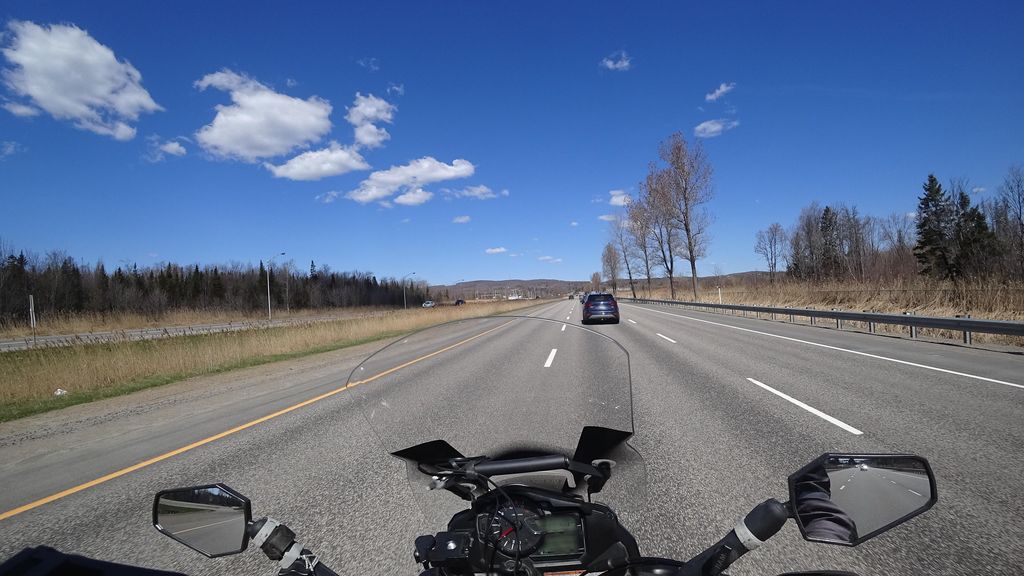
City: quebec_city